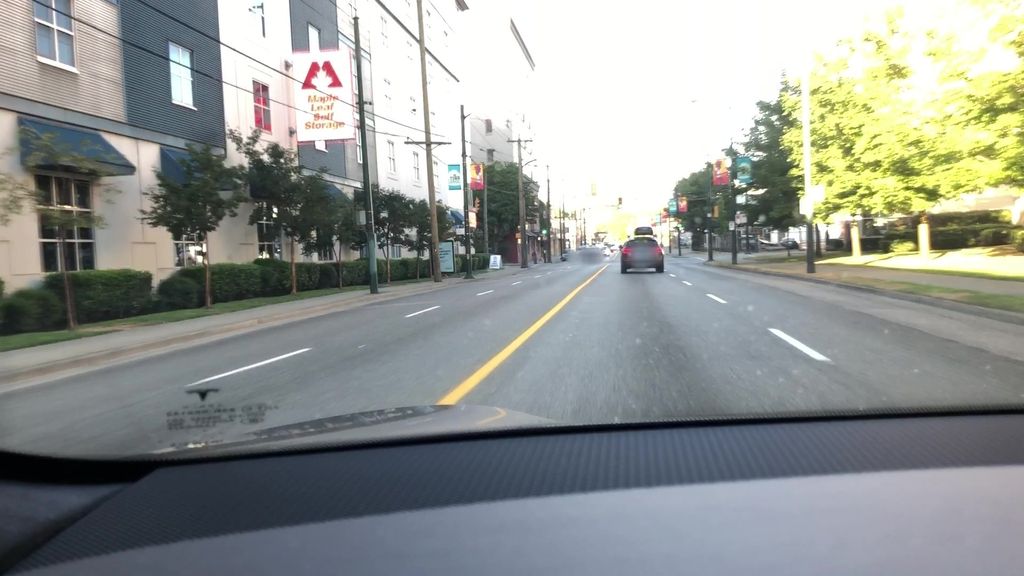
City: vancouver